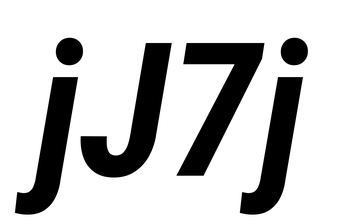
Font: Roboto-Italic_Condensed_Bold_Italic